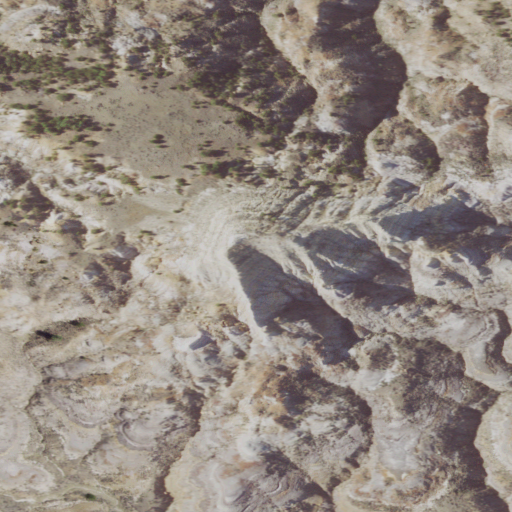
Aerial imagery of mountain in Montana named Eagle Butte containing grassland and shrub